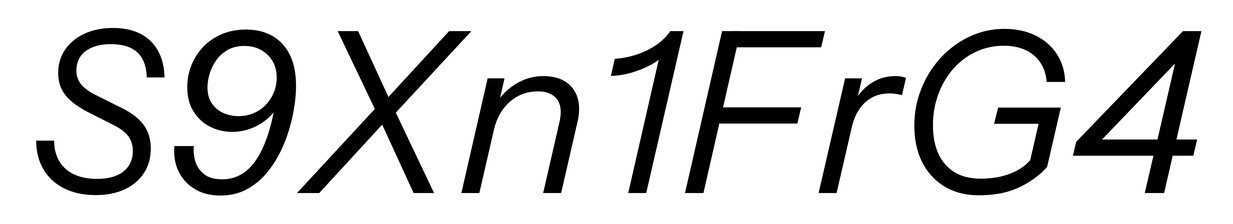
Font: InstrumentSans-Italic_Italic